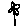
Label: flower